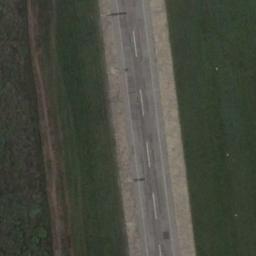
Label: runway